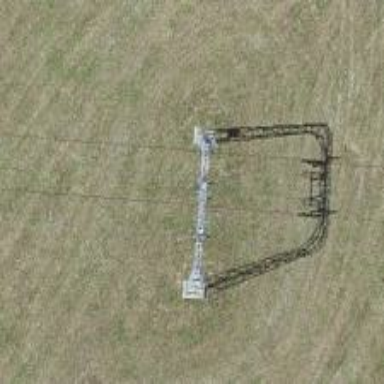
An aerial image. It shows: Pylon used for aerialway.